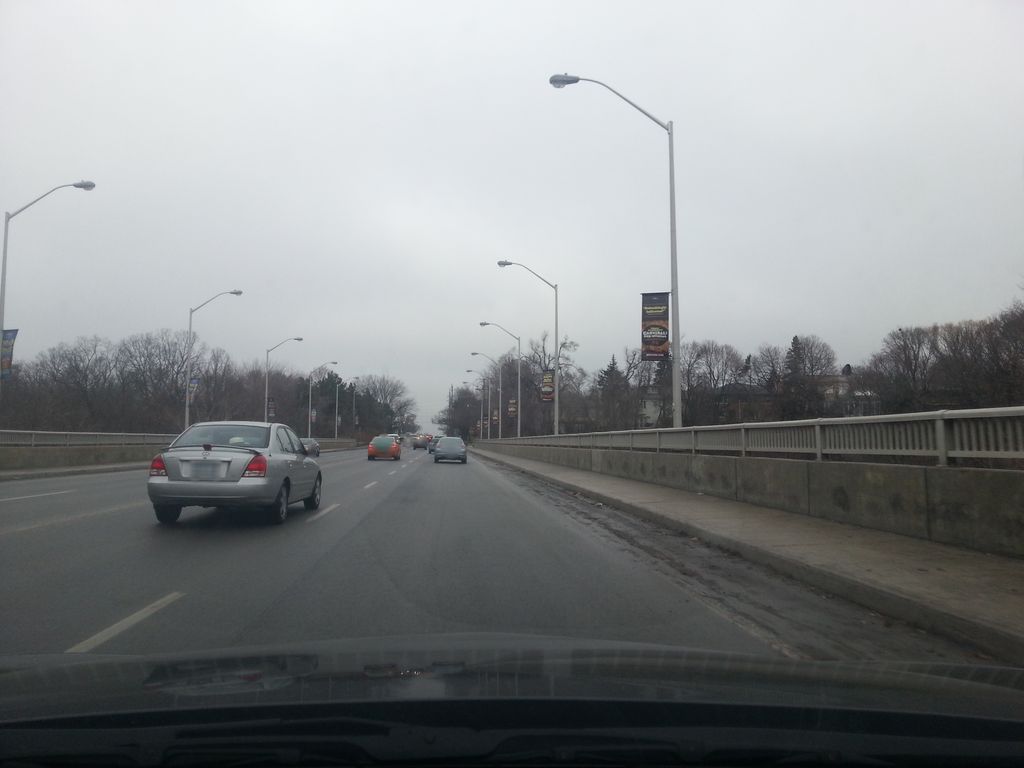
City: toronto